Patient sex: M
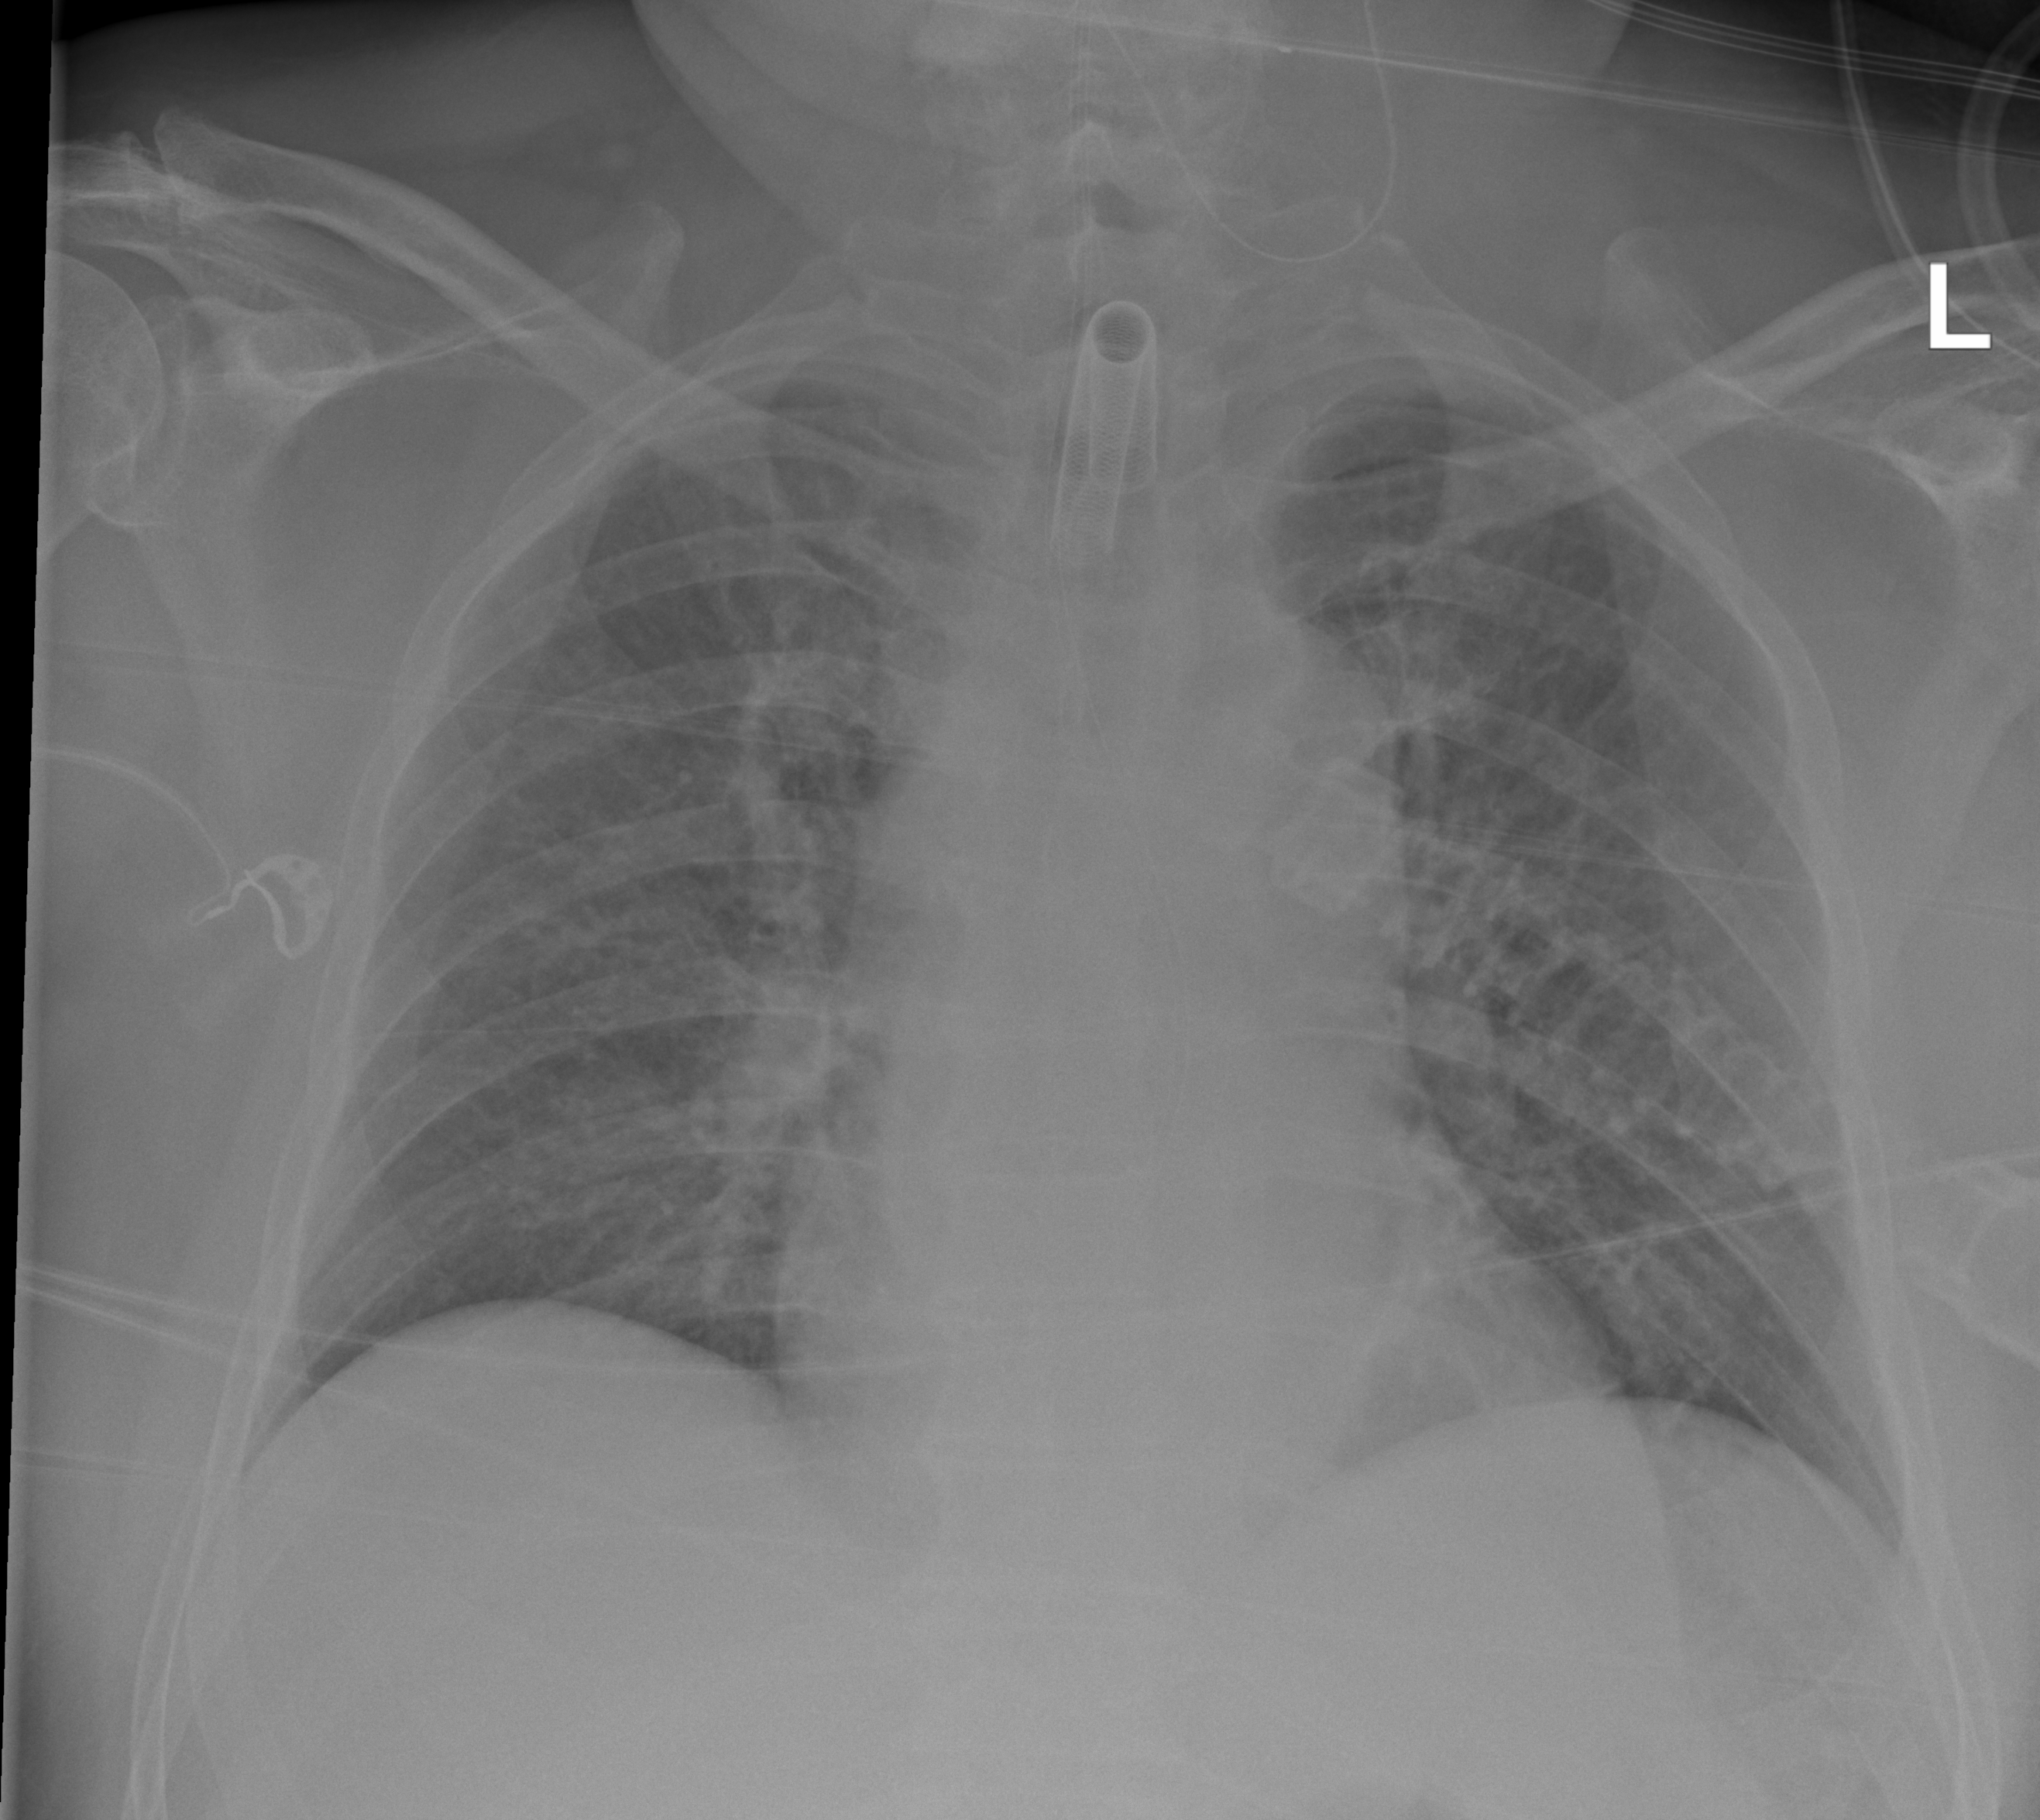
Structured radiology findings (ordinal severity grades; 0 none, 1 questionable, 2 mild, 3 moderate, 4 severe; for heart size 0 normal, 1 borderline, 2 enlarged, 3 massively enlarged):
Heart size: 1
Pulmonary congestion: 2
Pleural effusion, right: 0
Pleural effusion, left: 0
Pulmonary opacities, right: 1
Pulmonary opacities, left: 1
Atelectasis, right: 0
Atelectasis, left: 2